Question: I need to optimize a number of big PDF documents for file size, so I tried using 'ghostscript', invoked like this:
'gs -sDEVICE=pdfwrite -dCompatibilityLevel=1.4 -dPDFSETTINGS=/screen -dNOPAUSE -dBATCH -sOutputFile=output-my-doc.pdf input-my-doc.pdf'
I can see this running for some pages, but then on particular pages it crashes.
I updated to 'gs' version 9.02, and I experience the same. After bursting the document into separate pages, and running the command above on each page, I could confirm which pages are problematic ones; in fact, the error occurs even if I call just 'gs input-my-doc-pageX.pdf' - this starts a viewer, and I could see text typeset until it came to an image, when it crashed.
So I could confirm that in my case, 'gs' crashes on specific images - and finally I can also provide a minimal working (or rather, non-working) example, which demonstrates the problem (below). In particular, the problem seems to be 8-bit RGB images, specified in a certain way.
Now, I cannot tell if this is a bug, but since I need to get this done - I was thinking that maybe I could "cheat" 'ghostscript', by running the PDFs through an application, which would pretty much leave the PDFs untouched - except that it would re-encode the images to a single format (say, PNG); so that the 'gs' optimizer could run over these files too without crashing.
What options do I have to re-encode only the images of a given PDF using the command line in Linux?
Many thanks in advance for any answers,
Cheers!
PS: The test case is basically the <URL>.
That PDF ('hello2.pdf') opens just fine in, say, 'evince':

... but since it's xref-table is corrupt, I repair it:
'''
$ pdftk hello2.pdf output hello2O.pdf
$ qpdf --check hello2O.pdf
checking hello2O.pdf
PDF Version: 1.4
File is not encrypted
File is not linearized
No errors found
'''
The repaired file 'hello2O.pdf' also opens fine in 'evince' - however, when I try to run the above 'gs' optimizing command on it, it fails:
'''
$ gs -sDEVICE=pdfwrite -dCompatibilityLevel=1.4 -dPDFSETTINGS=/screen -dNOPAUSE -dBATCH -sOutputFile=optihello2O.pdf hello2O.pdf
GPL Ghostscript 9.02 (2011-03-30)
Copyright (C) 2010 Artifex Software, Inc. All rights reserved.
This software comes with NO WARRANTY: see the file PUBLIC for details.
Processing pages 1 through 1.
Page 1
Loading NimbusSanL-Regu font from /usr/share/ghostscript/9.02/Resource/Font/NimbusSanL-Regu... <PHONE> <PHONE> <PHONE> 568021 3 done.
Error: /undefined in --run--
Operand stack:
--dict:6/15(L)-- false --dict:11/19(L)-- --dict:4/4(L)-- --nostringval-- FlateDecode --dict:4/4(L)-- 0
Execution stack:
%interp_exit .runexec2 --nostringval-- --nostringval-- --nostringval-- 2 %stopped_push --nostringval-- --nostringval-- --nostringval-- false 1 %stopped_push 1910 1 3 %oparray_pop 1909 1 3 %oparray_pop 1893 1 3 %oparray_pop --nostringval-- --nostringval-- 2 1 1 --nostringval-- %for_pos_int_continue --nostringval-- --nostringval-- --nostringval-- --nostringval-- %array_continue --nostringval-- false 1 %stopped_push --nostringval-- %loop_continue --nostringval-- 576 --nostringval-- --nostringval-- --nostringval-- --nostringval-- --nostringval-- --nostringval-- %array_continue --nostringval-- --nostringval--
Dictionary stack:
--dict:1160/1684(ro)(G)-- --dict:1/20(G)-- --dict:82/200(L)-- --dict:82/200(L)-- --dict:108/127(ro)(G)-- --dict:295/300(ro)(G)-- --dict:23/30(L)-- --dict:6/8(L)-- --dict:25/40(L)-- --dict:7/17(L)--
Current allocation mode is local
GPL Ghostscript 9.02: Unrecoverable error, exit code 1
'''
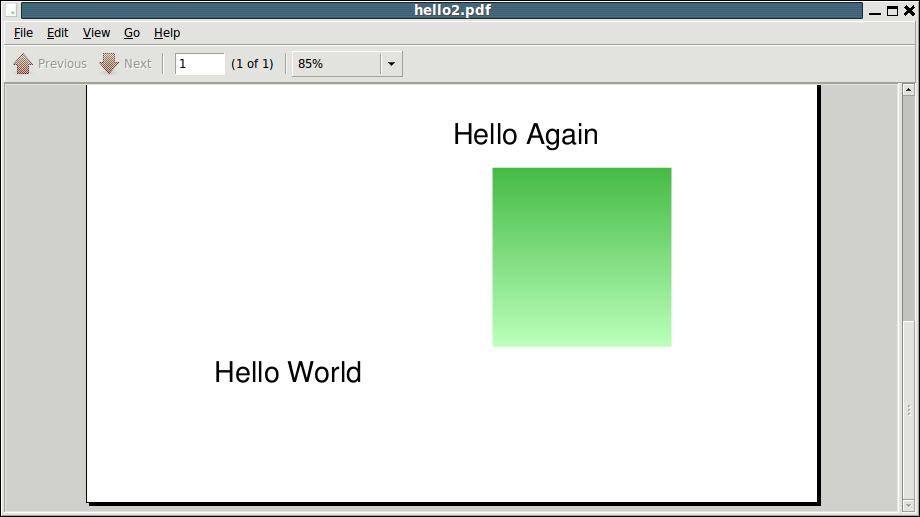
Answer: First, if you find a Ghostscript bug, please report it to us as <URL>
Secondly I suggest you update the current shipping version of 9.05 which probably has this bug fixed.